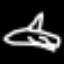
Label: airplane